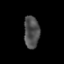
Tissue: prostate
Cell type: Epithelial cells
Senescence score: 0.342
Nuclear area (px): 484
Mean DAPI intensity: 78.275